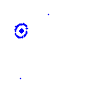
Particle: kaon